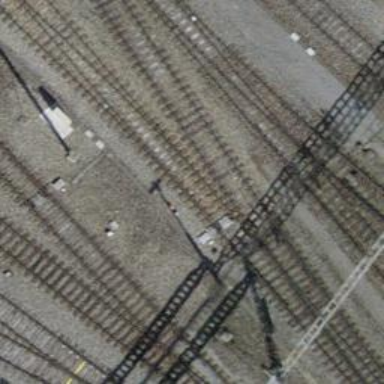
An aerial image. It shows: Single-track electrified railway yard with contact line electrification.